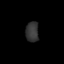
Tissue: prostate
Cell type: Myeloid cells
Senescence score: 0.7104
Nuclear area (px): 255
Mean DAPI intensity: 52.439